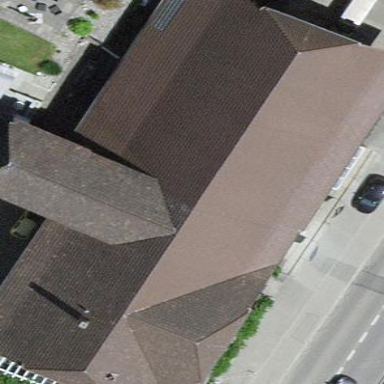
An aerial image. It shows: Half-hipped roof building.